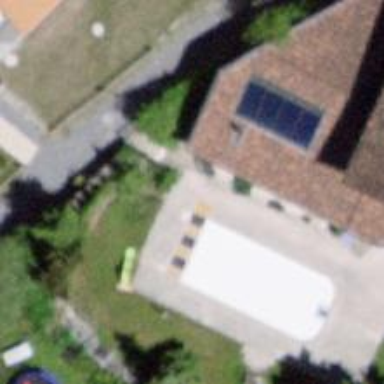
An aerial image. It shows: Swimming pool located in leisure land.